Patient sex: F
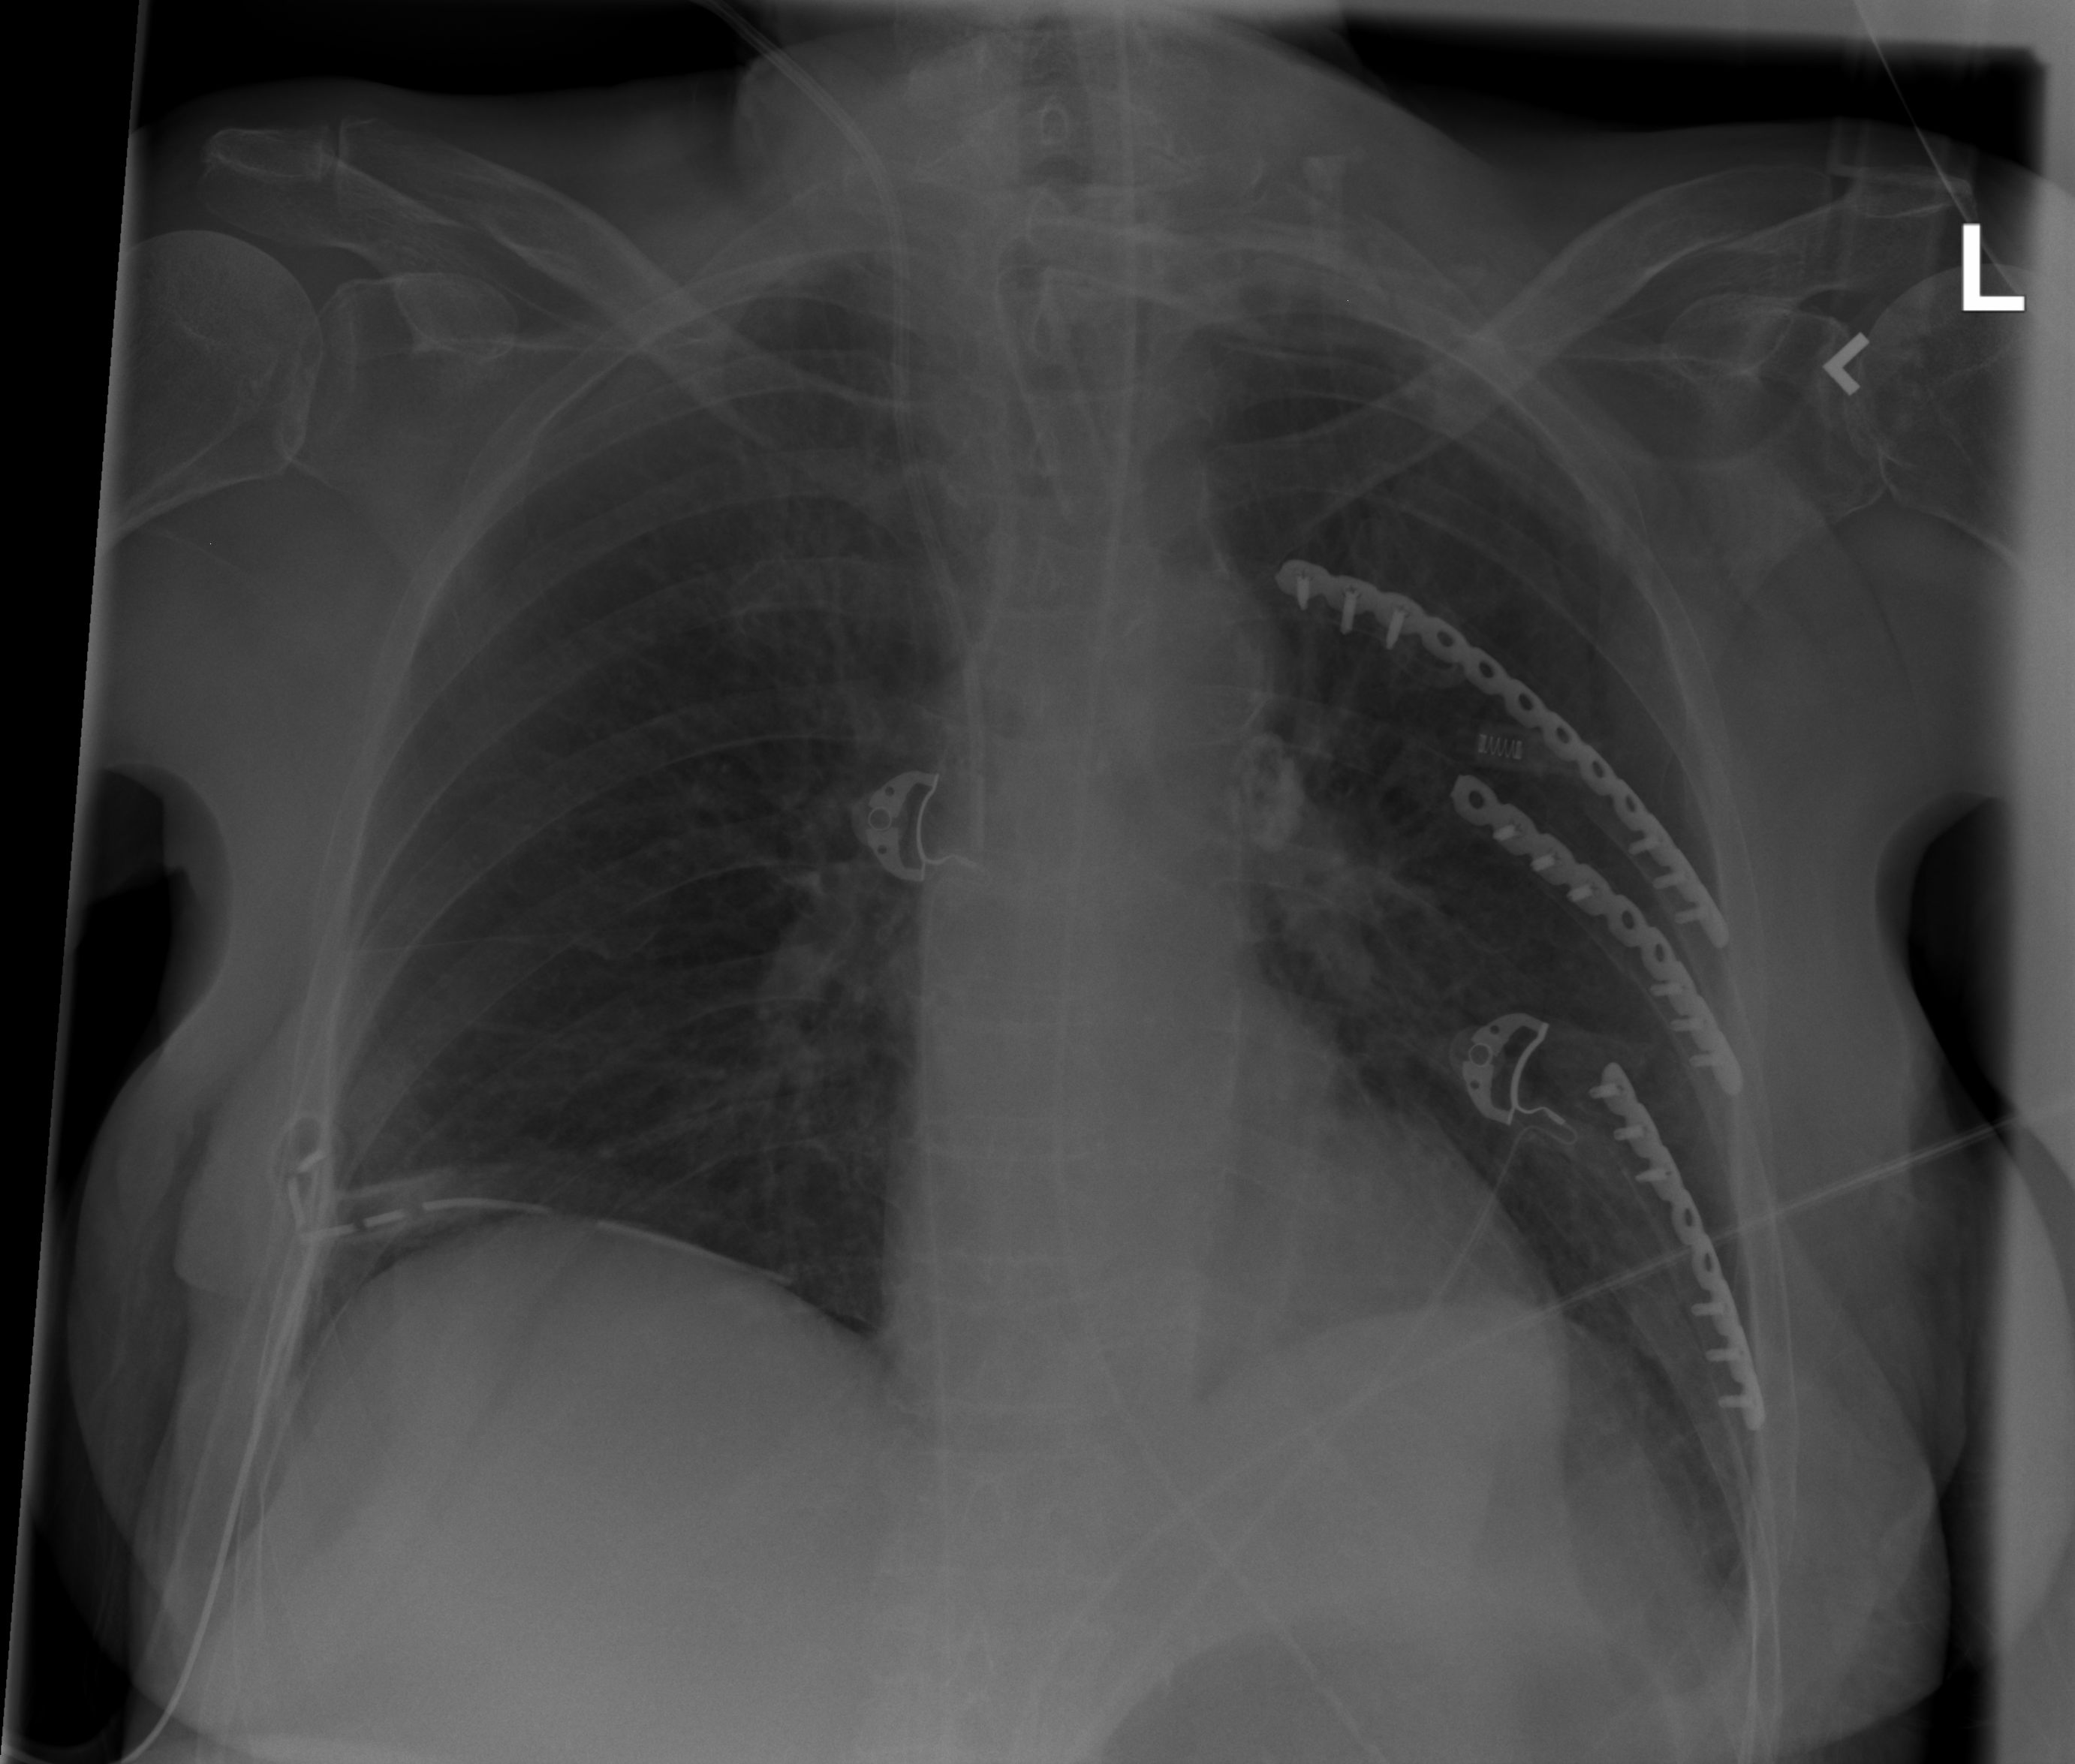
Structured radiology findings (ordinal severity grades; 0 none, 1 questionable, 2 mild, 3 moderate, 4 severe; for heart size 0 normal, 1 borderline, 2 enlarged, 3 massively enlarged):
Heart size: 0
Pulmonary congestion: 0
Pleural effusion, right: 0
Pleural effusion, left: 0
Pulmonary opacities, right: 0
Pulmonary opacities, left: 0
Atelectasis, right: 0
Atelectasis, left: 2